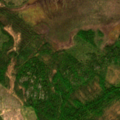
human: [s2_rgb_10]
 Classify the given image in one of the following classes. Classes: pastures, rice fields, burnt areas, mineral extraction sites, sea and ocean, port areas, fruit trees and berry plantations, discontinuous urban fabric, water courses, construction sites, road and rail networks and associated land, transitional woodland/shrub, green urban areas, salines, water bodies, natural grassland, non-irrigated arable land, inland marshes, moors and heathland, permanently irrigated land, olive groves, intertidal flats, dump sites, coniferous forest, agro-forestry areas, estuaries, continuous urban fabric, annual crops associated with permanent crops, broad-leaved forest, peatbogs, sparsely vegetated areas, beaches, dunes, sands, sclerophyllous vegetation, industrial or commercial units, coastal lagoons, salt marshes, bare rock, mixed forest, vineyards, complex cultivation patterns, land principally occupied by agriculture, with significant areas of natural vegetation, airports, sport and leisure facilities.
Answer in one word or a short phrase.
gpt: mixed forest, transitional woodland/shrub, peatbogs